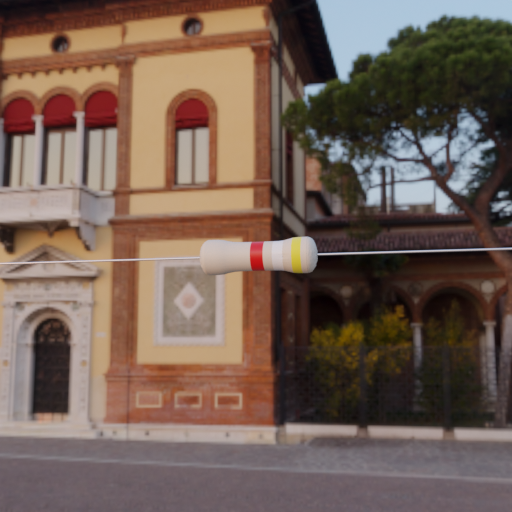
Resistor colour bands (in order): red, white, yellow